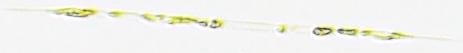
Label: Rhizosolenia